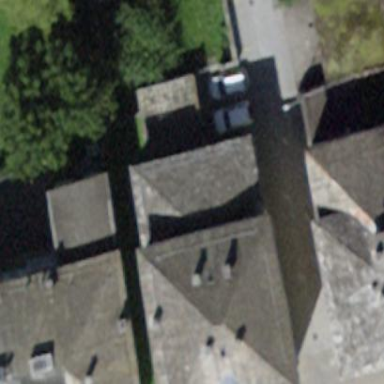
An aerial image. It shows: Hipped roof on residential building.